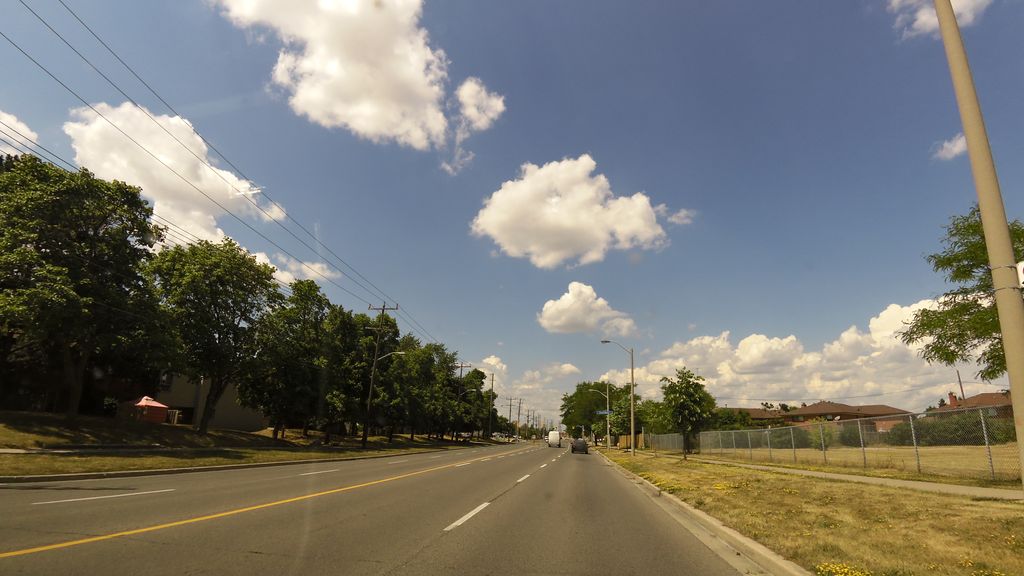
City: toronto